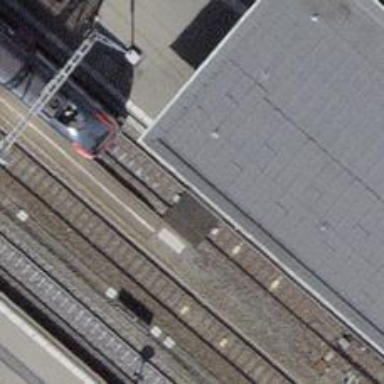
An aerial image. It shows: Railway crossing.